Field crop: maize
Growth stage: 2
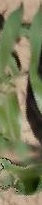
Species: maize